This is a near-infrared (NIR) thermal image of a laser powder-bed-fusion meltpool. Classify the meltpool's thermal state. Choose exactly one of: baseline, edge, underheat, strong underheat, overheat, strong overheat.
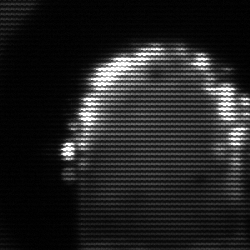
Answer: baseline